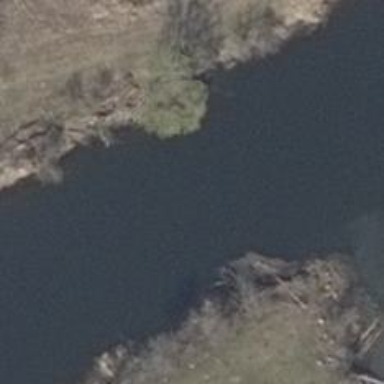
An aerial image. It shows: There is river with riverbanks.